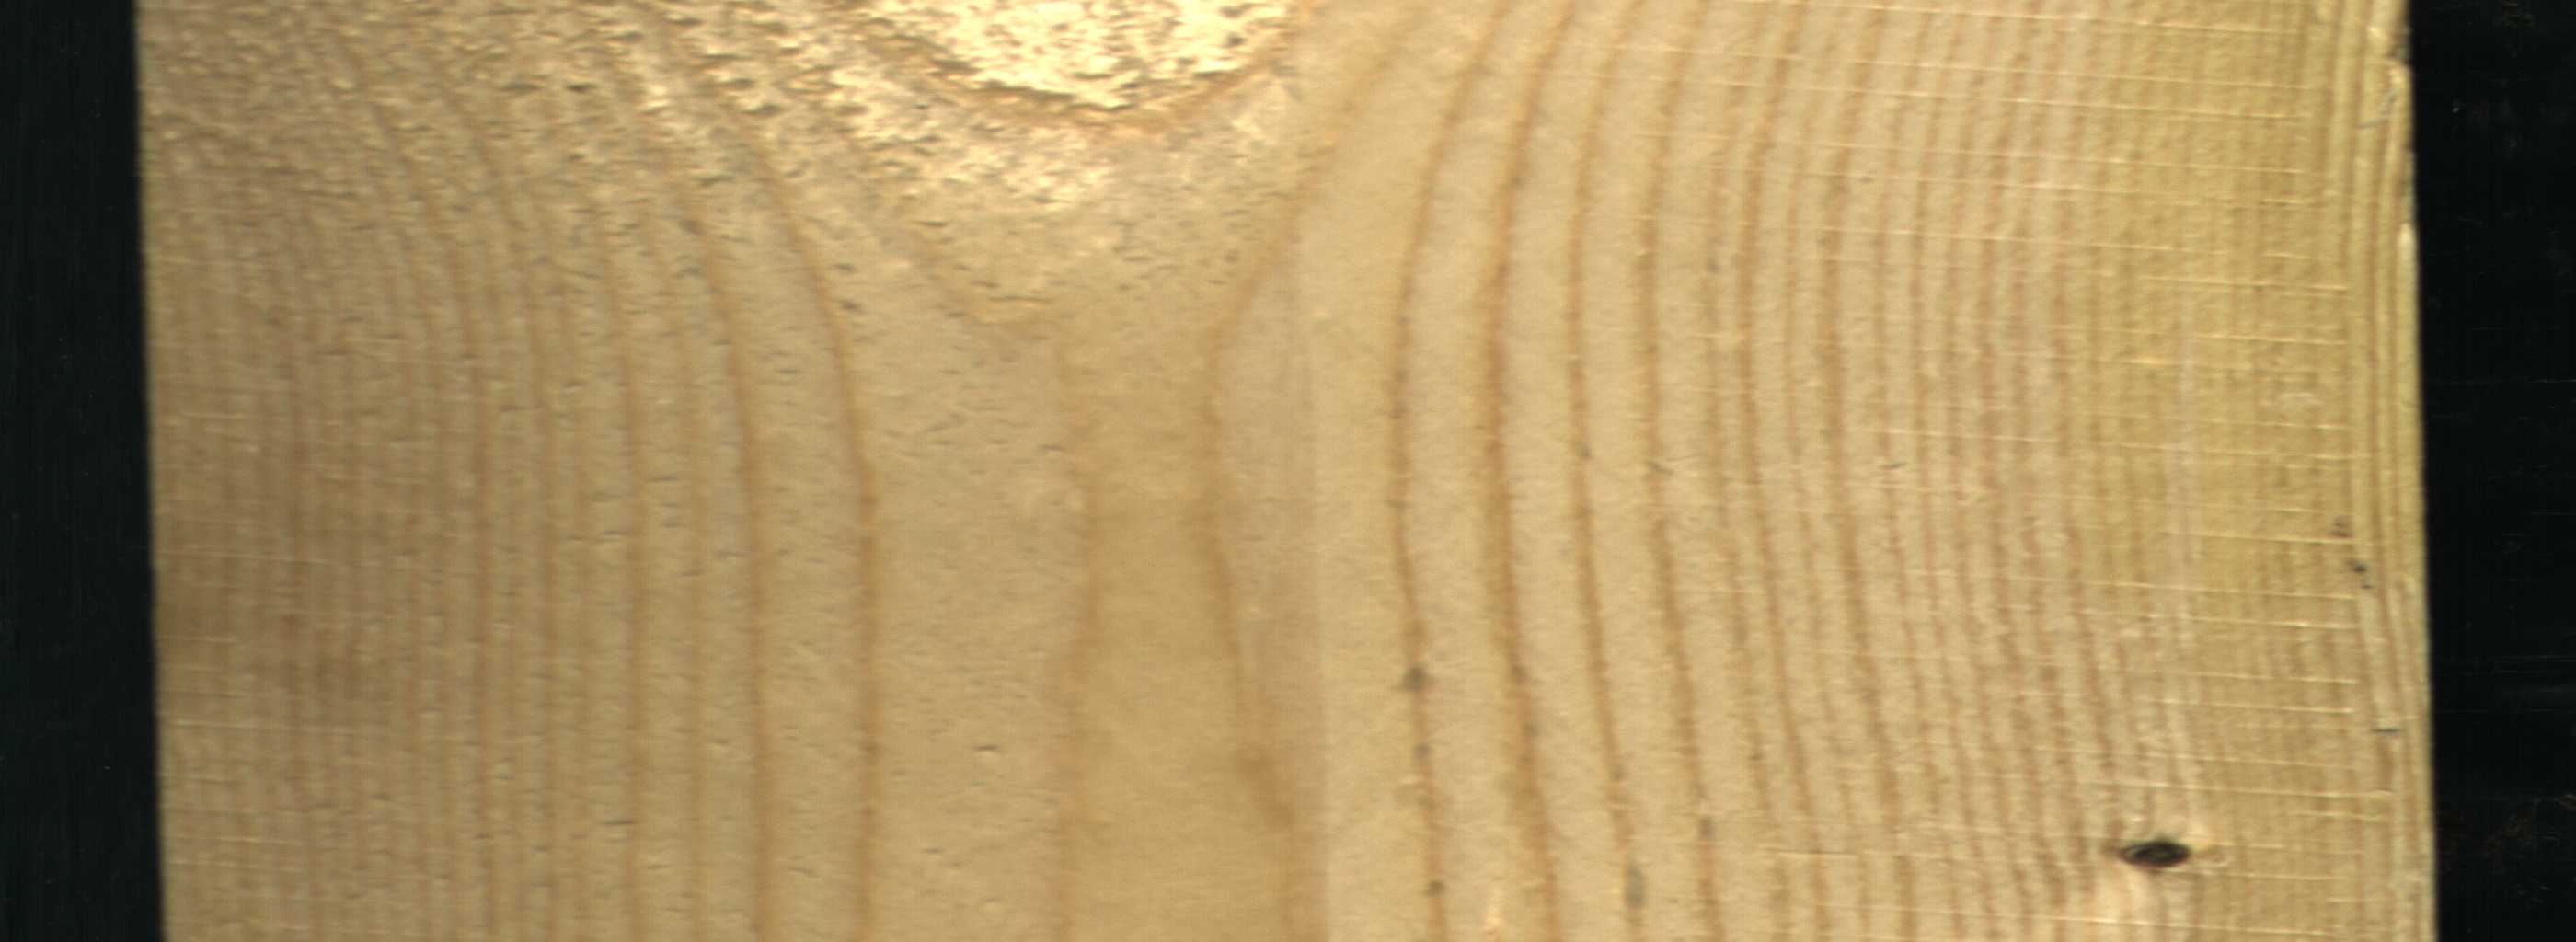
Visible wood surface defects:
Dead_Knot